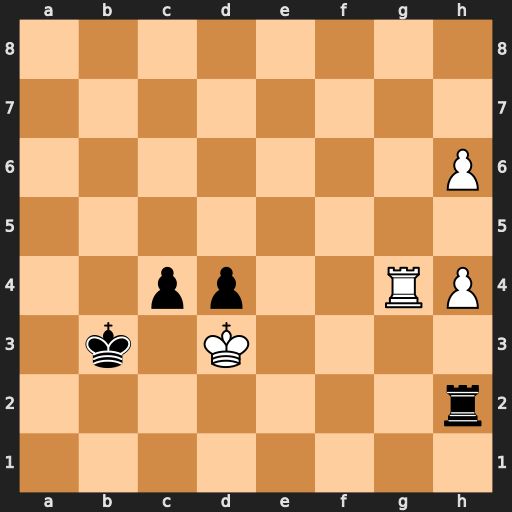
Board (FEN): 8/8/7P/8/2pp2RP/1k1K4/7r/8
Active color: w
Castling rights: -
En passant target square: -
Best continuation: Kxd4 Rd2+ Ke5 Rd8 h7 Rh8 Rg7 c3 Rb7+